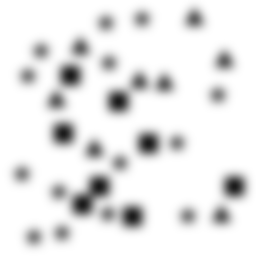
Squares: 8
Triangles: 8
Stars: 14
Total shapes: 30